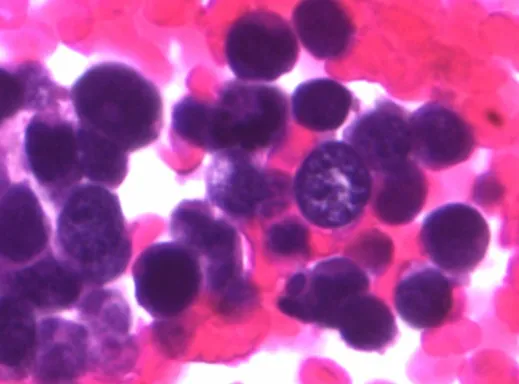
Bladder washing, cell block, H&E, x400: clusters of pure, small cell undifferentiated carcinoma of the bladder. The small cell carcinoma cells are approximately twice the size of the RBCs with finely granular chromatin and nuclear molding.
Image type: pathology (h&e)